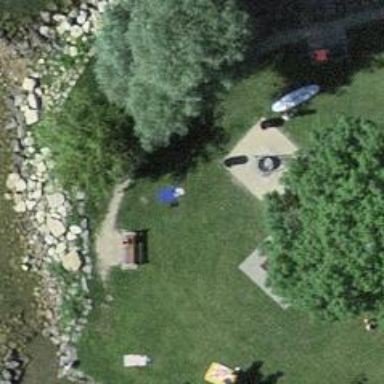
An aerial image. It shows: Barbecue facility.